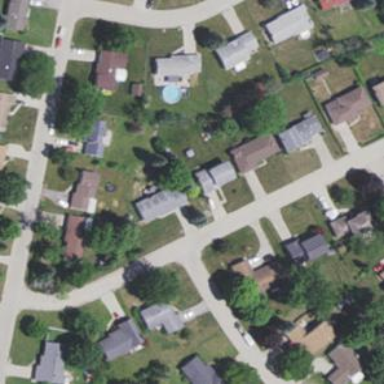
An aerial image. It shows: Residential road.